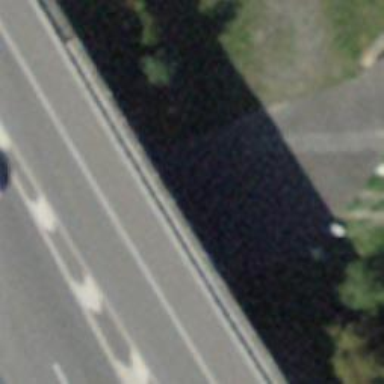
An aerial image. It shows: Tunnel for cyclists along cycleway.